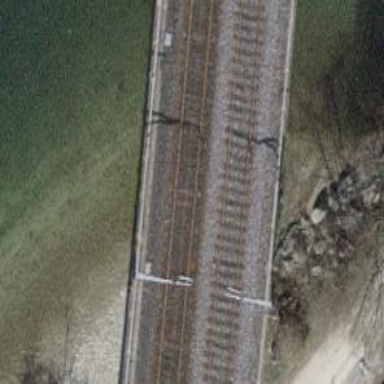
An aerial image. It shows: Railway bridge with electrified contact line. There is one track on the bridge.